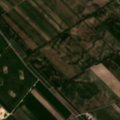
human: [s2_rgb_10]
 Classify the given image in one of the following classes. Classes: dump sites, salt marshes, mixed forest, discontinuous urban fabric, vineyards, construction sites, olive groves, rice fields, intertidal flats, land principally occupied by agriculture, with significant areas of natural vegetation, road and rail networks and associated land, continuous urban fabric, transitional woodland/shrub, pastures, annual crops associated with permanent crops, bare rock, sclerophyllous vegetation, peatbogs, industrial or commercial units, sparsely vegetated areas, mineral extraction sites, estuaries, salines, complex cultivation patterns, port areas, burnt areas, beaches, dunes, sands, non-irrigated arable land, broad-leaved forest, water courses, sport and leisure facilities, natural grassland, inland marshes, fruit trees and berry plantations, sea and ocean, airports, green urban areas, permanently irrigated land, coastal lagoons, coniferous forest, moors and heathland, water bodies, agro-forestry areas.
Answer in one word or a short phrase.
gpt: mineral extraction sites, non-irrigated arable land, vineyards, pastures